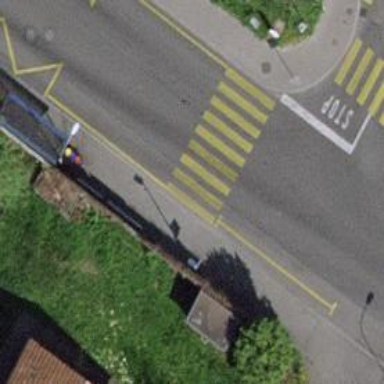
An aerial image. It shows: Zebra crossing for pedestrians.